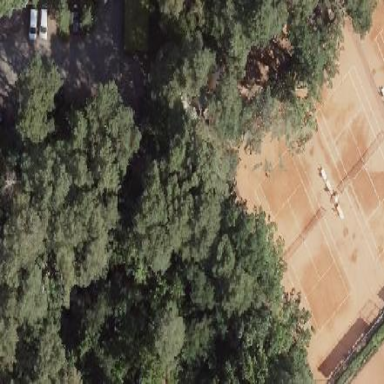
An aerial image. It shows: Tennis court in leisure pitch.